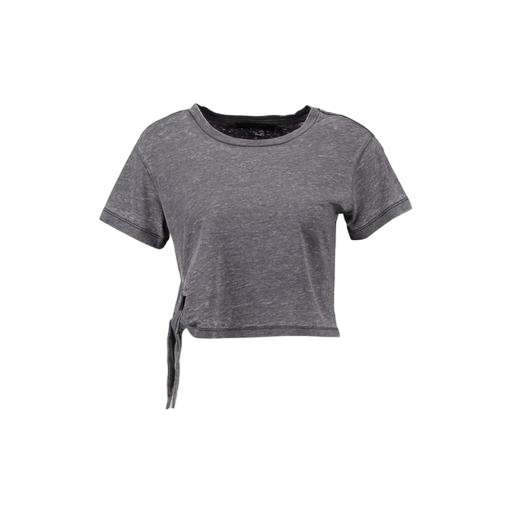
gray jersey tie-front shirt, gray jersey tie-front top, heather twist t-shirt, white background